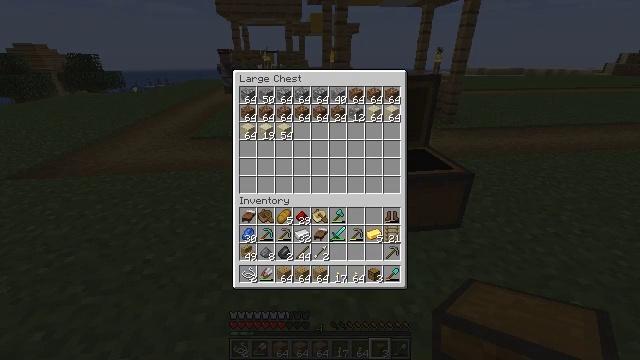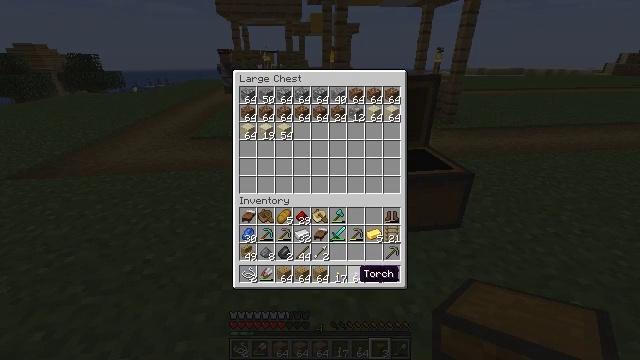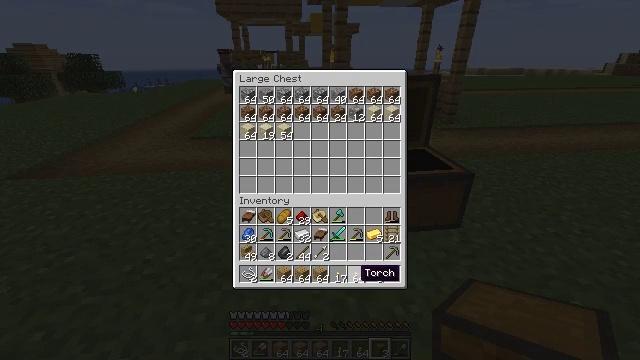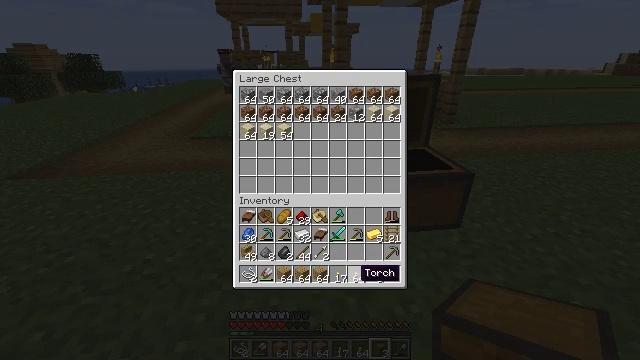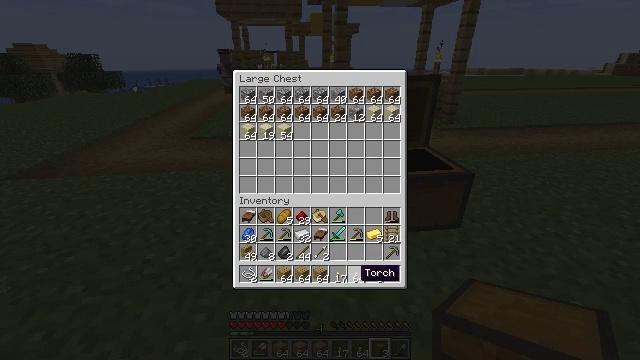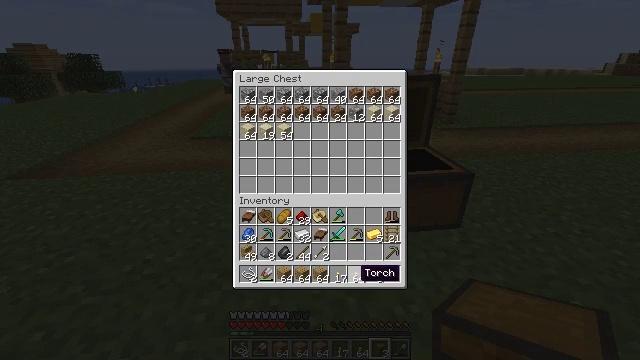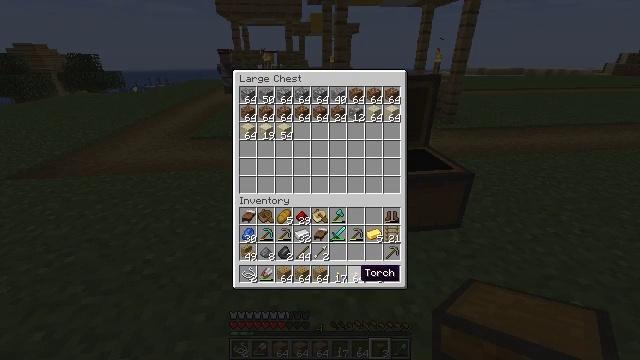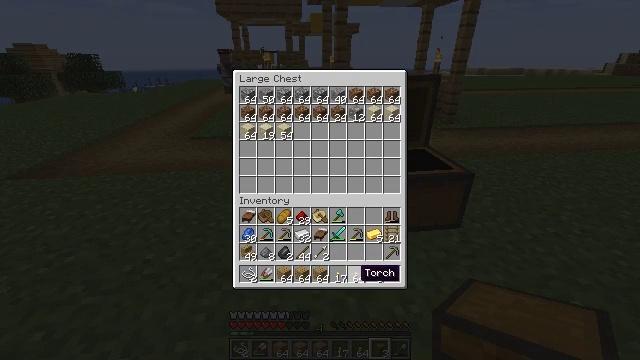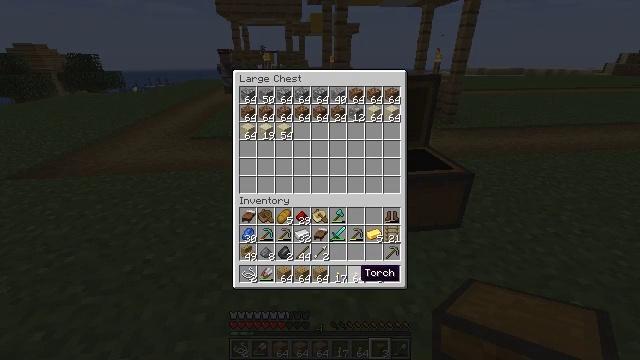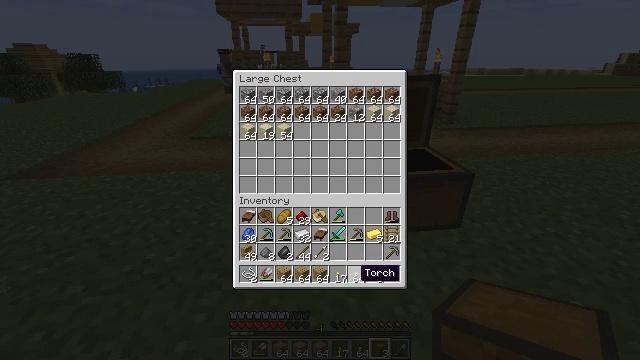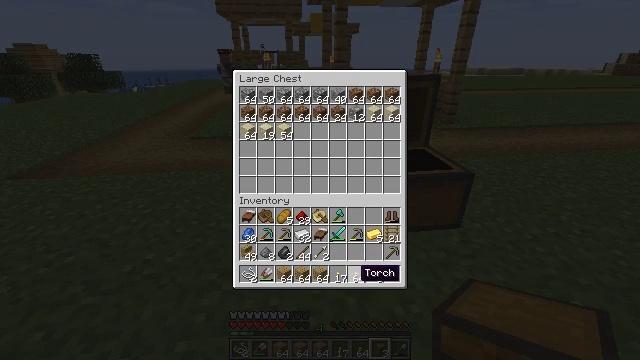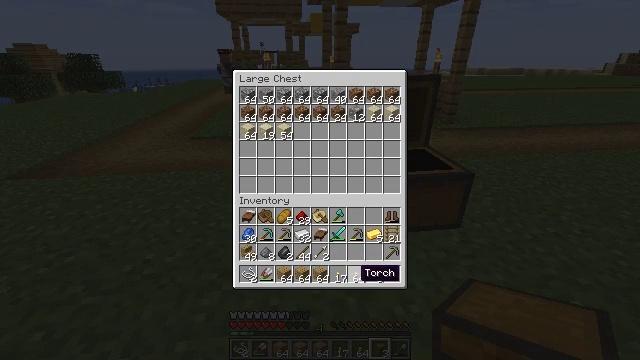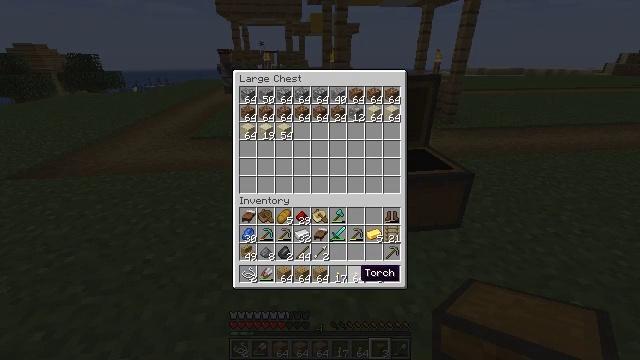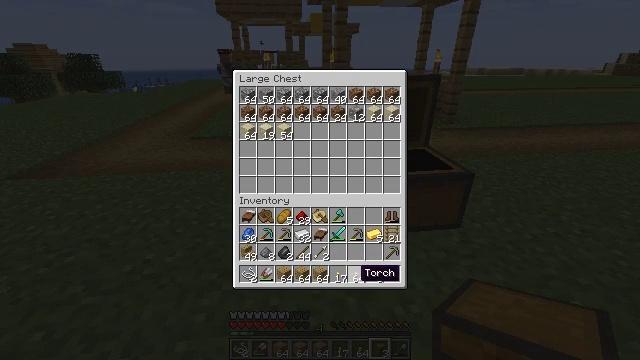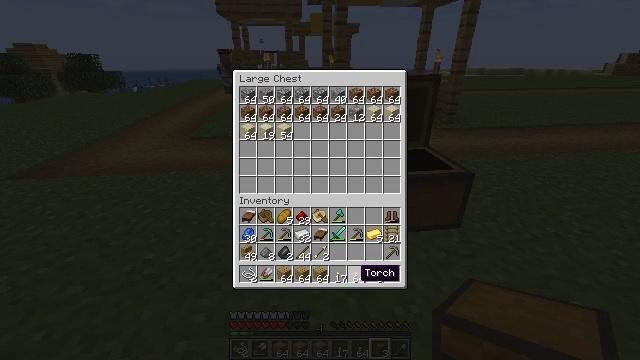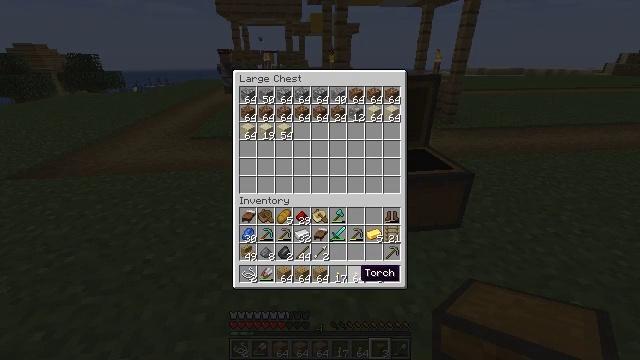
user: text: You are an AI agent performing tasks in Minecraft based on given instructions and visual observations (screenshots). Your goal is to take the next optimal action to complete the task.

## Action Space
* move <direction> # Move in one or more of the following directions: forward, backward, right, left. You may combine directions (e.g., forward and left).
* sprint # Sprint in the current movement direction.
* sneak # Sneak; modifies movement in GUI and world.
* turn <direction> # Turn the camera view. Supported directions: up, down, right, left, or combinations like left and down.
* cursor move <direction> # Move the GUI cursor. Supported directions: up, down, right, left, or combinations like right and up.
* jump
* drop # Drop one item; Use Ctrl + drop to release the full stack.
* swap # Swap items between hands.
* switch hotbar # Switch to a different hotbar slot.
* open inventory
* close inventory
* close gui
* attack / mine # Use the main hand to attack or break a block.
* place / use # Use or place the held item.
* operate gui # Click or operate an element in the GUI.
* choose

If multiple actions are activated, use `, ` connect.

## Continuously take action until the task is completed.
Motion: motion action
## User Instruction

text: Drop a brown bed.
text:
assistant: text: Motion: no_op
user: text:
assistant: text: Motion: no_op
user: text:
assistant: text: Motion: no_op
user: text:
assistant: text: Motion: no_op
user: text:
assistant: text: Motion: no_op
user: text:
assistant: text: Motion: no_op
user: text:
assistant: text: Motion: no_op
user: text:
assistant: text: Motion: no_op
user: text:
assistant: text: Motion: no_op
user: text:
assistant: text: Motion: no_op
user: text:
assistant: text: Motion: no_op
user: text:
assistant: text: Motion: no_op
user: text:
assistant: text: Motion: no_op
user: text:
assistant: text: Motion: no_op
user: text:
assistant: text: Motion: no_op
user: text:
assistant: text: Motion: no_op
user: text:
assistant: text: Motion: no_op
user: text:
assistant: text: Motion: no_op
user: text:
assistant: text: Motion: no_op
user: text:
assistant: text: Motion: no_op
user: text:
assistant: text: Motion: no_op
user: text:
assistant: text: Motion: no_op
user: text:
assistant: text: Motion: close gui
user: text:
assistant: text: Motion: no_op
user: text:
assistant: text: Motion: no_op
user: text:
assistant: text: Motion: turn left
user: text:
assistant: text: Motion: turn left
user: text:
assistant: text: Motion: turn left
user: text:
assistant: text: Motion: turn left and up
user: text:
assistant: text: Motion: turn left and up